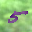
Label: 5